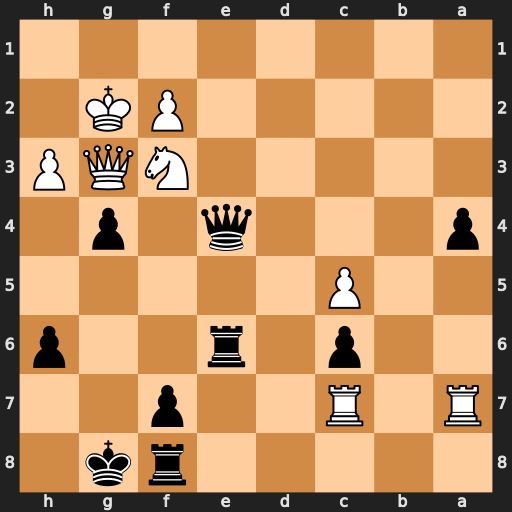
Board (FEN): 5rk1/R1R2p2/2p1r2p/2P5/p3q1p1/5NQP/5PK1/8
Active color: b
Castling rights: -
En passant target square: -
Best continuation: Rg6 hxg4 Rxg4